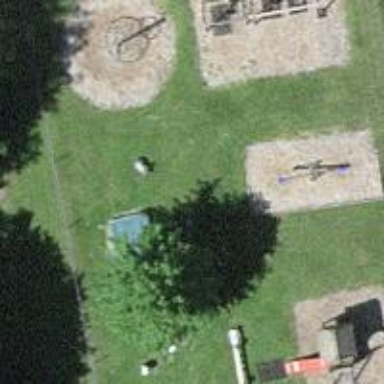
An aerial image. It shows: Playground area for leisure activities on the land.